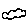
Label: cloud